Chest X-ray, PA view. Patient: 40 years old, sex M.
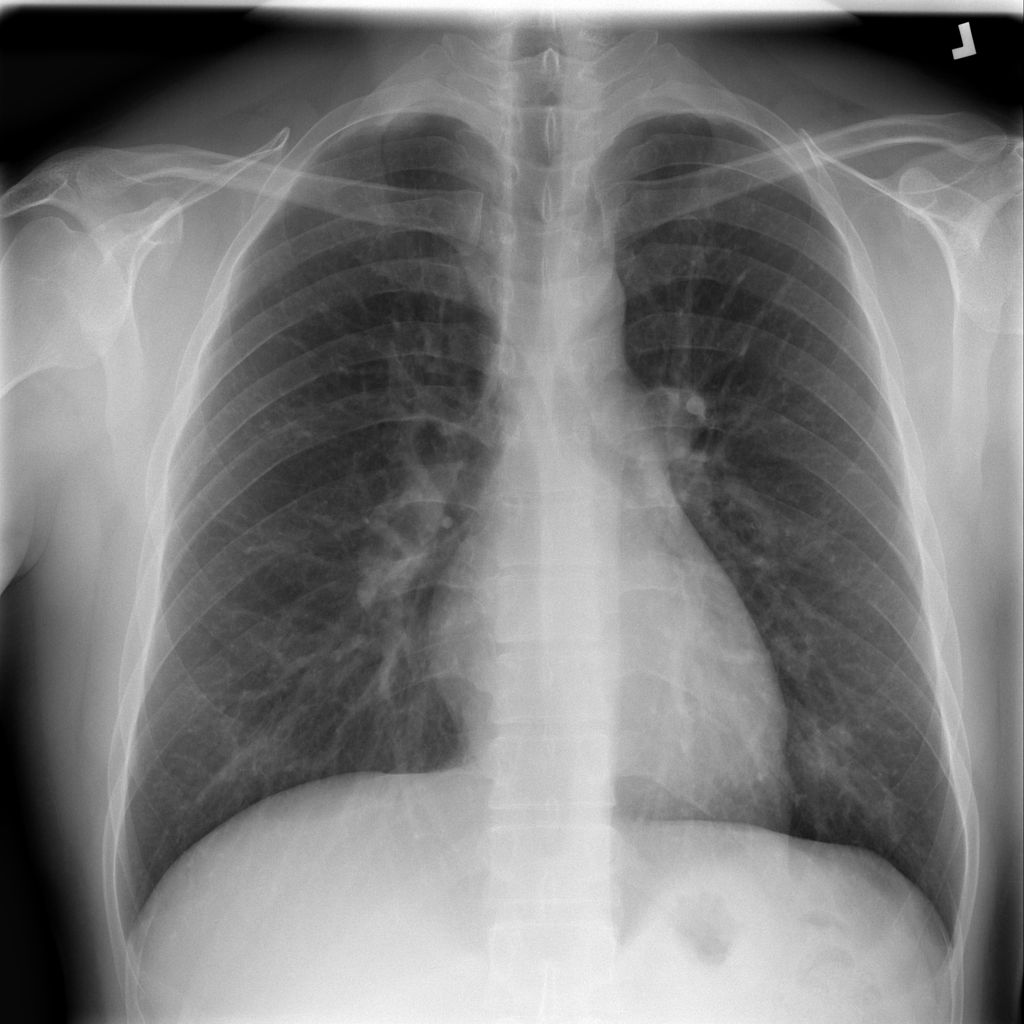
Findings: No Finding